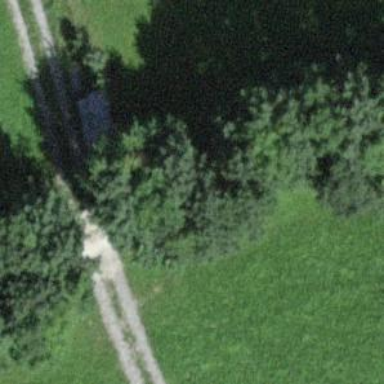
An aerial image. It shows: Culvert tunnel.